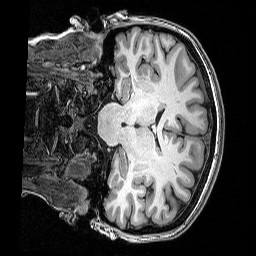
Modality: T1w
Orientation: coronal
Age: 30
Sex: female
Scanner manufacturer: siemens
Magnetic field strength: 3 T
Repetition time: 2.53 s
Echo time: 0.0035 s